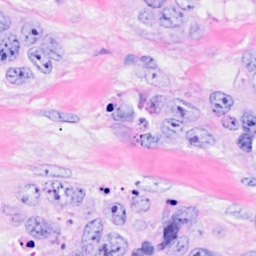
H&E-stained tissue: Breast